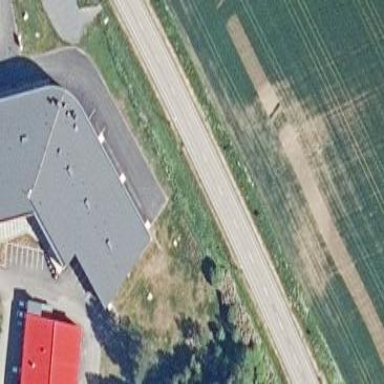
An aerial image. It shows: Sports centre building.